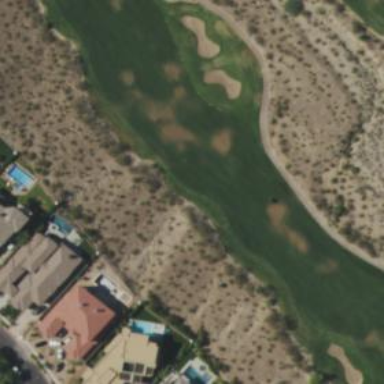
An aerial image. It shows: Golf hole.